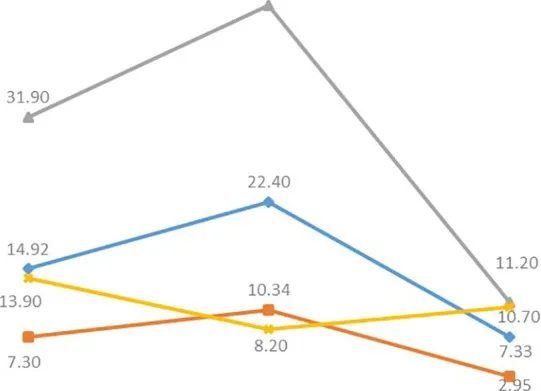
Trends of laboratory findings pre- and post-BTK inhibitor ibrutinib therapy.
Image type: chart (chart)